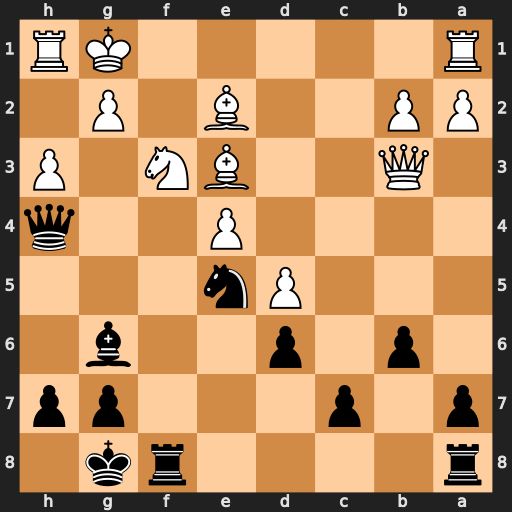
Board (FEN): r4rk1/p1p3pp/1p1p2b1/3Pn3/4P2q/1Q2BN1P/PP2B1P1/R5KR
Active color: b
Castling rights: -
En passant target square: -
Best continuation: Nxf3+ Bxf3 Rxf3